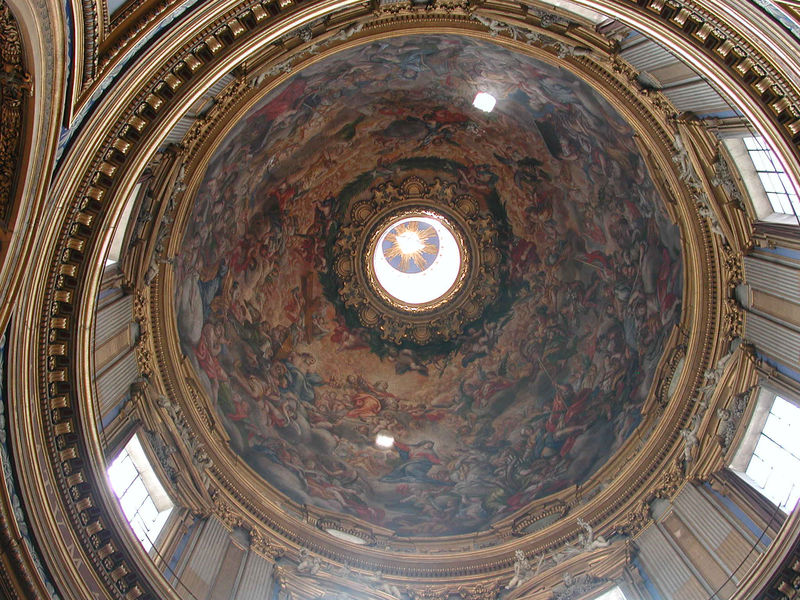
Titel: Sant’Agnese in Agone
Künstler: Girolamo Rainaldi
Standort: Rom, S. Agnese in Agone (EU - I - Latium)
Schlagwörter: gemälde, gott, himmel, fenster, laterne, licht, gebäude, gericht, barock, kirche, sonne, gold, decke, renaissance, rund, farbe, kuppel, fotografie, gewölbe, religion, dom, skulpturen, jüngstes gericht, antikisierend, fresko, prunk, reliefs, fresco, auferstehung, vergoldung, petersdom, deckengewölbe, lichtöffnung, prunl